Question: I just want to build a opensource program, <URL>
However I barely used Java and maven before, I downloaded the code of itself, but, I don't know how to build or run the code..
I already watched several utube videos, but It doesn't help. I got problem at a below point.

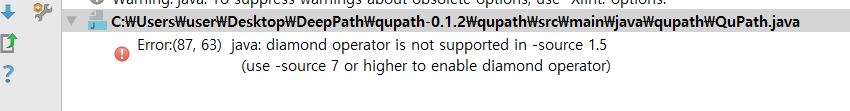
Answer: If you need to work with a Maven project (in good shape) with recent versions of IntelliJ, you should just "File -> Open" the folder containing the pom.xml file.
After a bit of pondering, you should be able to right-click on the class you need and choose "Run" or "Debug".